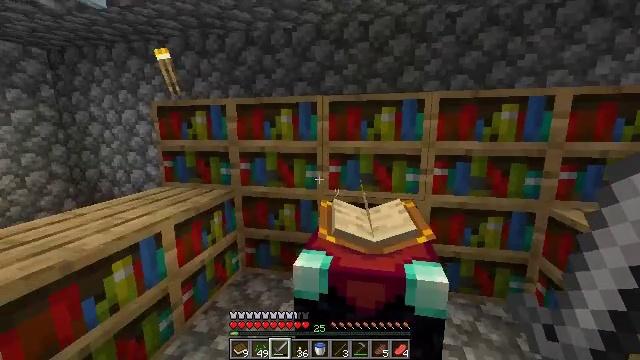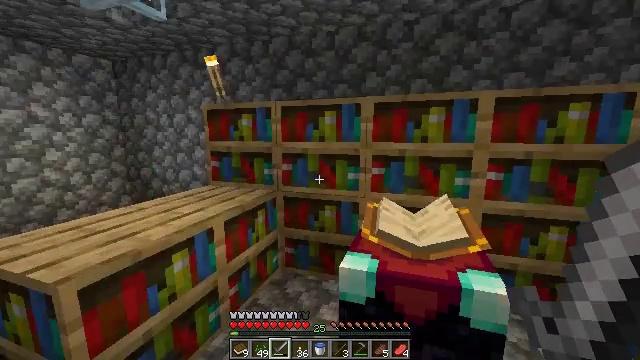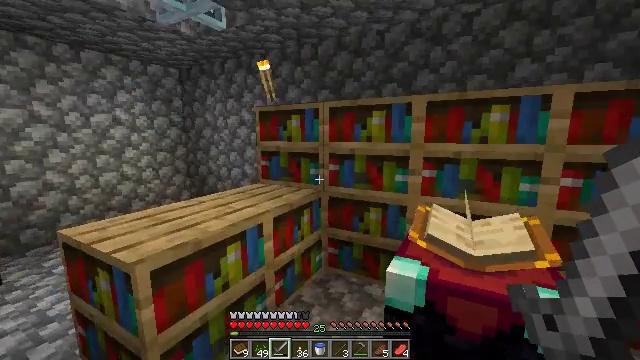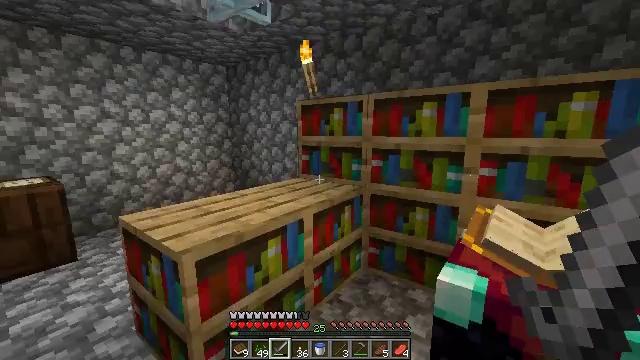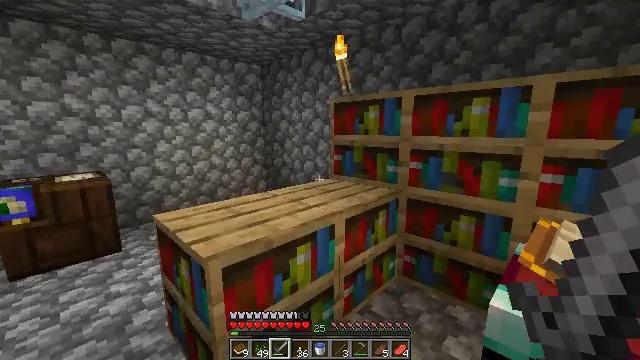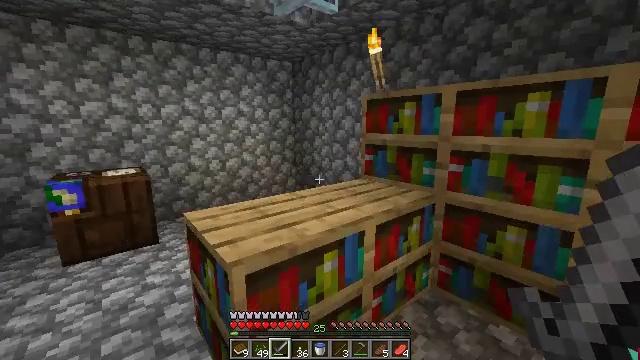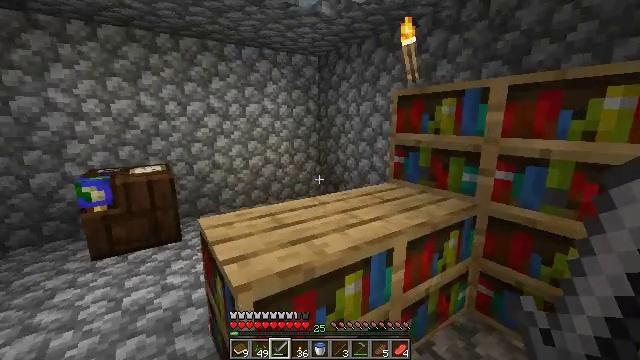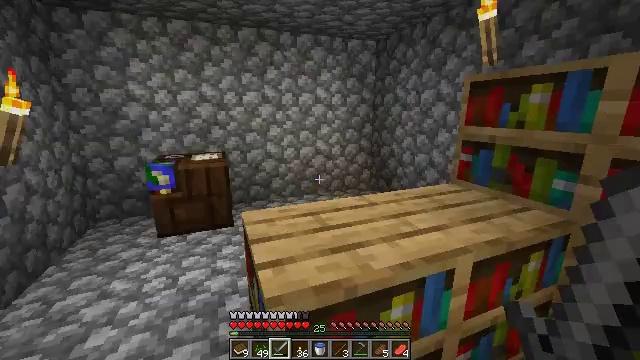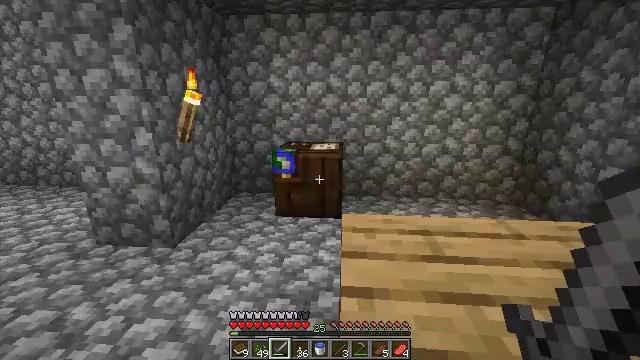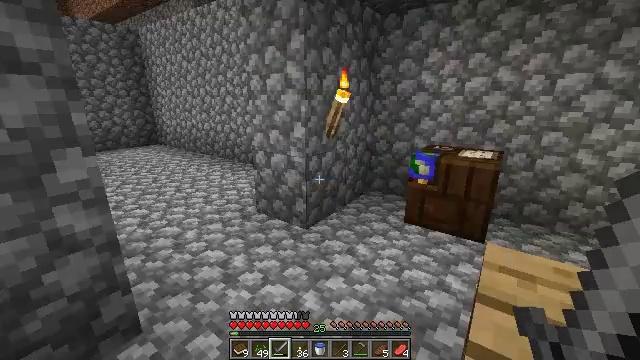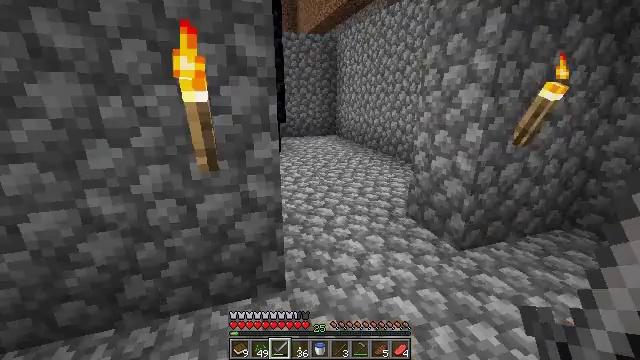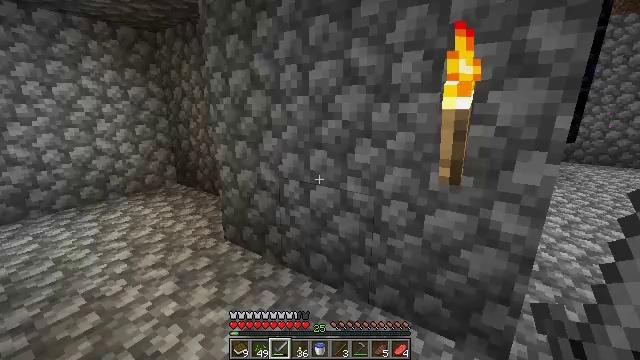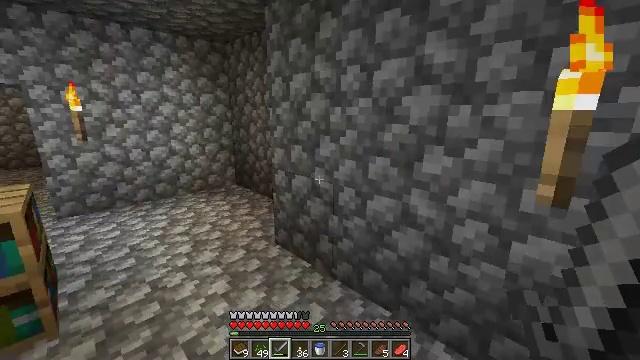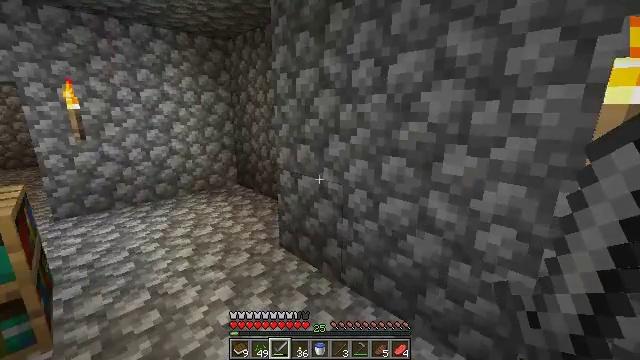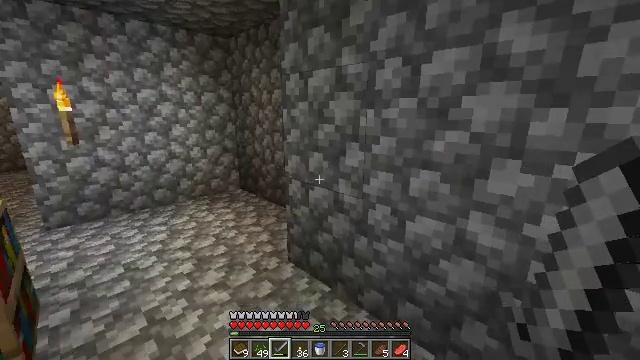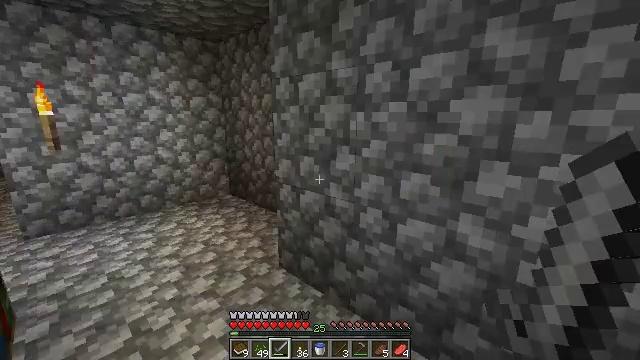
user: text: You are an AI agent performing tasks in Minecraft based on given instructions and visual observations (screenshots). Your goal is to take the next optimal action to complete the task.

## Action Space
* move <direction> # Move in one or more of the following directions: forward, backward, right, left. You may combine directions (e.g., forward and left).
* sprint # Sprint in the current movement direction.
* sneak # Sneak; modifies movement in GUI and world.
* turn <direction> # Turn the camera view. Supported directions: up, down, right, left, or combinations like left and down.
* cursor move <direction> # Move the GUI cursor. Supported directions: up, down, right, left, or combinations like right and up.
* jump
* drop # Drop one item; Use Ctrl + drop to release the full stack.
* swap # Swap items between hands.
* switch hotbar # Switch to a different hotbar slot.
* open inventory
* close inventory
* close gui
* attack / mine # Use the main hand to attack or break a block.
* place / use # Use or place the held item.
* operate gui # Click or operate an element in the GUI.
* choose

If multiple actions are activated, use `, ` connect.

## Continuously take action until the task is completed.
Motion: motion action
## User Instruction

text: Mine the bookshelf to gather resources.
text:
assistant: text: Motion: turn left
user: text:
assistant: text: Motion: turn left
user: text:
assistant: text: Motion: move forward, turn left
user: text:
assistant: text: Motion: move forward, turn left
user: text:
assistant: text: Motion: move forward, turn left
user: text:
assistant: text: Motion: move forward, turn left
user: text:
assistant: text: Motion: move forward, turn left and down
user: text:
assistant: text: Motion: move forward, turn left and down
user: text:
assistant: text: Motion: move forward, turn left
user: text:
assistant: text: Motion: move forward, turn left
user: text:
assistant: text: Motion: move forward and move left, turn left and up
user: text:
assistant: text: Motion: move forward and move left, turn left and up
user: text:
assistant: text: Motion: move forward and move left
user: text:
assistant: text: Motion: move forward
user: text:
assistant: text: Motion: turn right and up
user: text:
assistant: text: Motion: move forward, turn right and up
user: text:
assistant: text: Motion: move forward, turn right and up
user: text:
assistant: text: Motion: move forward, turn right
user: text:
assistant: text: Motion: move forward and move right
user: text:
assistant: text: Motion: move forward and move right
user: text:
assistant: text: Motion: move forward and move right
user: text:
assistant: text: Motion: move right
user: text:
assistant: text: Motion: move right
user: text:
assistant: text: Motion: no_op
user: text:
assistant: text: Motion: no_op
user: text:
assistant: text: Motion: no_op
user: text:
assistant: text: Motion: no_op
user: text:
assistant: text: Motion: no_op
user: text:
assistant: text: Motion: no_op
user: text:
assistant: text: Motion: no_op